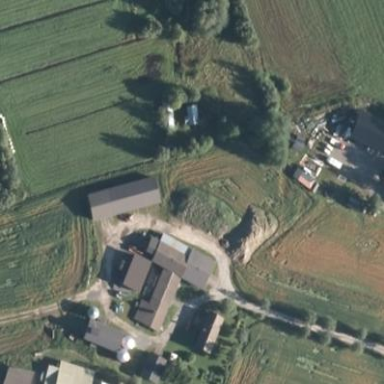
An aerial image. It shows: Farmyard area.